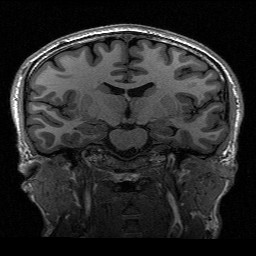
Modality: T1w
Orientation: sagittal